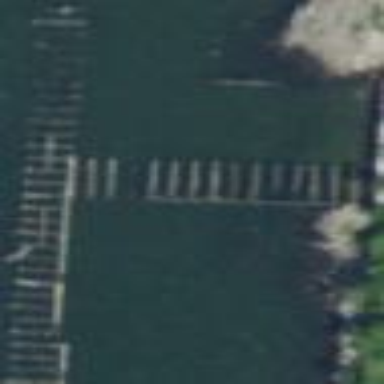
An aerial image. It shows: Reef composed of pilings.